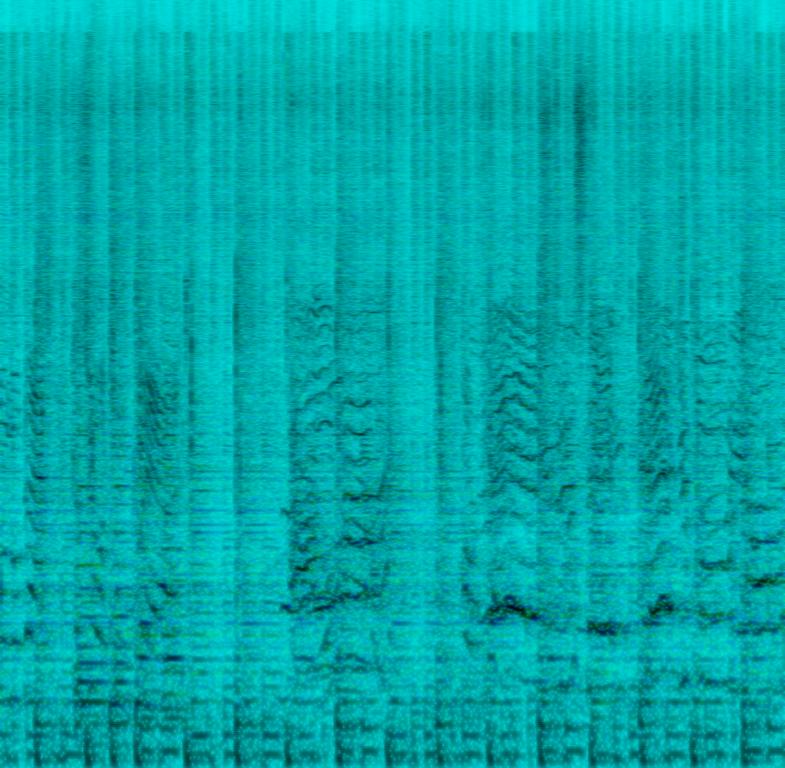
This song is a lively duet by two male voices. The tempo is fast with amplified piano, infectious drumming; tambourine beats and synthesiser arrangements. The song is youthful,fun, happy, groovy, energetic, buoyant, and high spirited. This song is called Deep House.